Question: I am trying out angularJS and I have the following in html, the problem I am facing here is
it doesn't render any output in after '<tr ng-repeat='. What could the reason? I have attached screen shot for reference.
'''
<!DOCTYPE html>
<html xmlns:ng="http://angularjs.org">
<head>
<meta charset="utf-8" />
<title>Employees</title>
<script>document.write('<base href="' + document.location + '" />');</script>
<link rel="stylesheet" href="http://getbootstrap.com/2.3.2/assets/css/bootstrap.css">
<script src="http://code.angularjs.org/1.1.4/angular.min.js"></script>
<script src="//ajax.googleapis.com/ajax/libs/angularjs/1.1.4/angular-resource.js">
</script>
<script type="text/javascript"
src="http://cdnjs.cloudflare.com/ajax/libs/underscore.js/1.4.4/underscore-min.js">
</script>
<script type="text/javascript" src="js/restangular.js"></script>
<script src="js/app.js"></script>
</head>
<body>
<div id="ng-app" ng-app ="emps">
<div class="navbar navbar-fixed-top">
<div class="navbar-inner">
<div ng-view></div>
<!-- CACHE FILE: list.html -->
<script type="text/ng-template" id="list.html">
<input type="text" ng-model="search" class="search-query" placeholder="Search">
<table class="table table-striped table-condensed">
<thead>
<tr>
<th>Emp #</th>
<th>Name</th>
<th>Job</th>
<th><a class="btn btn-success pull-right" href="#/new">
<i class="icon-plus icon-white"></i>Add</a></th></tr>
</thead>
<tbody>
<tr ng-repeat="employee in employee.emp | filter:search | orderBy:'employee.ename'">
<td>{{employee.empno}}</td>
<td>{{employee.ename}}</td>
</td>
<td>{{employee.job}}</td>
<td>
<a class="btn btn-warning" href="#/edit/{{employee.empno}}">
<i class="icon-edit icon-white"></i></a>
</td>
</tr>
</tbody>
</table>
</script>
</div>
</body>
</html>
'''
Screen shot

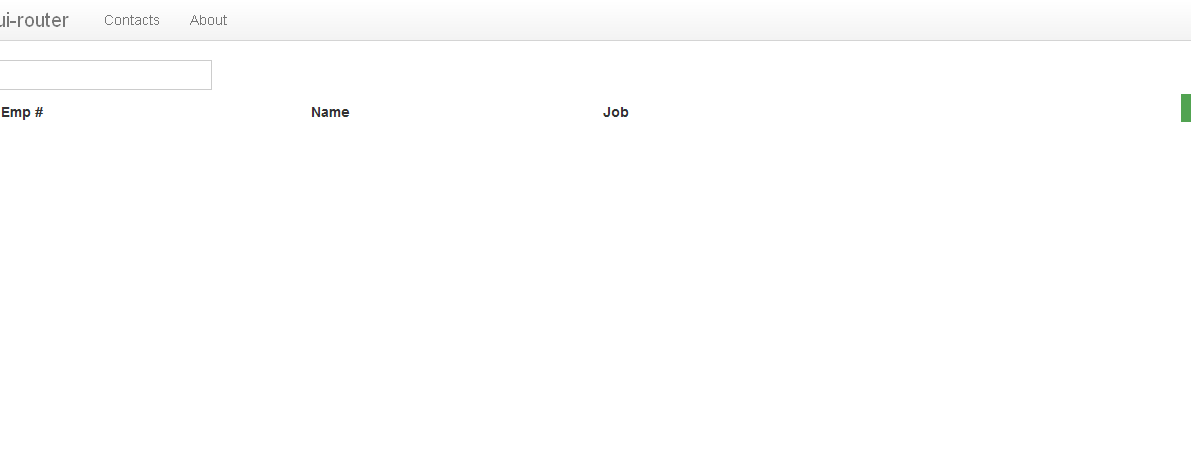
Answer: I have managed to resolve the issue by adding the following in '<head>'
'''
<!--[if lte IE 9]>
<script src="http://cdnjs.cloudflare.com/ajax/libs/json3/3.2.6/json3.min.js">
</script>
<![endif]-->
'''